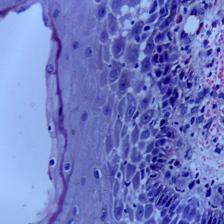
Diagnosis: Normal